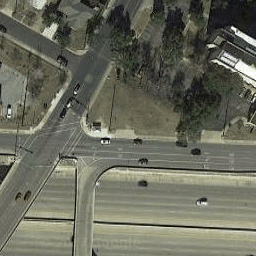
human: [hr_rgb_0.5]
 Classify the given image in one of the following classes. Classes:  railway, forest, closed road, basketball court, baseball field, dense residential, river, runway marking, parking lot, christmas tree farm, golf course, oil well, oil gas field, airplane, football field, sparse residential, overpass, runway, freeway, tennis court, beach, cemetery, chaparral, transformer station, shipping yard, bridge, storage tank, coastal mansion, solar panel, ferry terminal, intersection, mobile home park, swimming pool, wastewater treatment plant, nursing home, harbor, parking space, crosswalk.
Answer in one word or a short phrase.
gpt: intersection